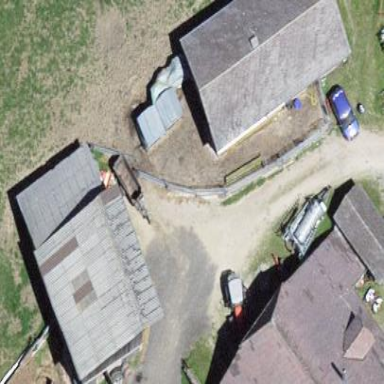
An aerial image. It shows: Farm auxiliary building.